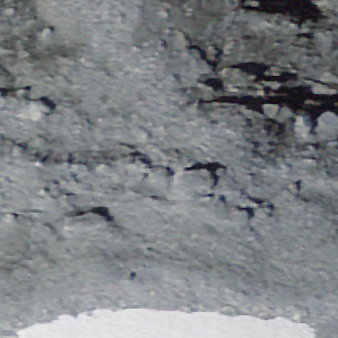
Label: other